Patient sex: M
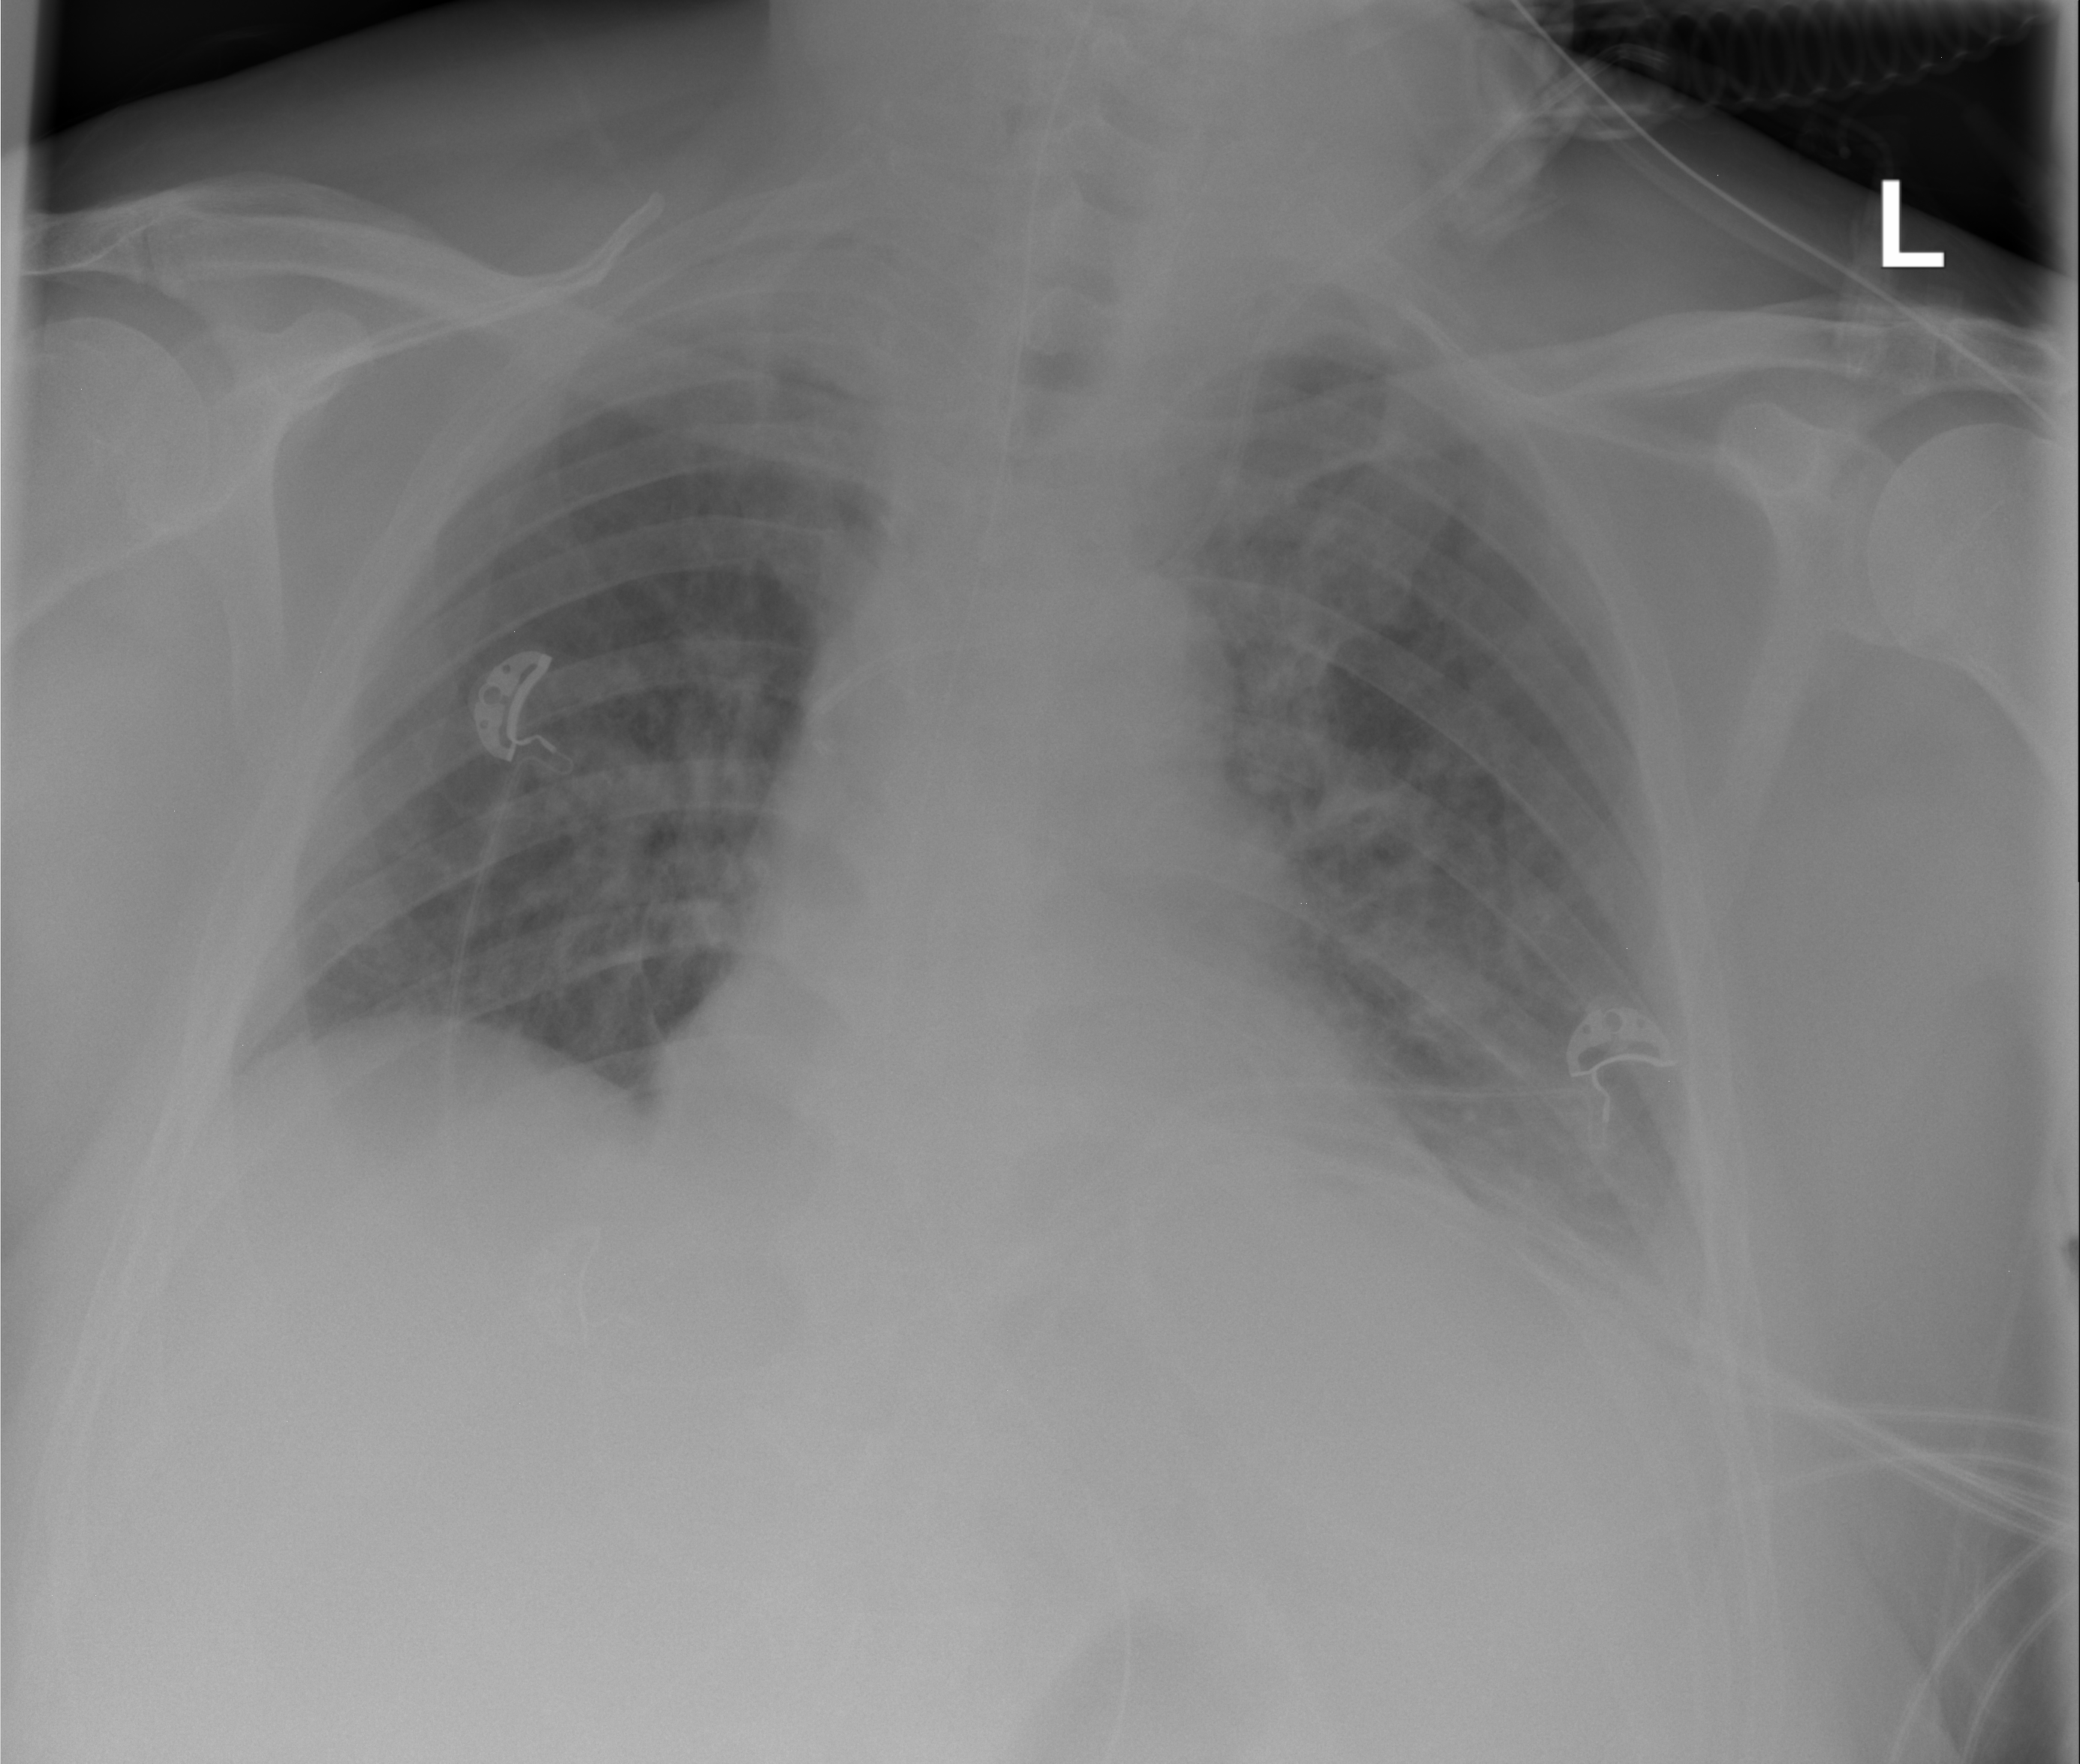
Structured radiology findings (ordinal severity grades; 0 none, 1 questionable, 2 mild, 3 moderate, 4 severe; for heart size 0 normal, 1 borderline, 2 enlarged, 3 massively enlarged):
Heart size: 2
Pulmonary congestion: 2
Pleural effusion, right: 0
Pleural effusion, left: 2
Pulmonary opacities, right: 0
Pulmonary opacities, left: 3
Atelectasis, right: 0
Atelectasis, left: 0